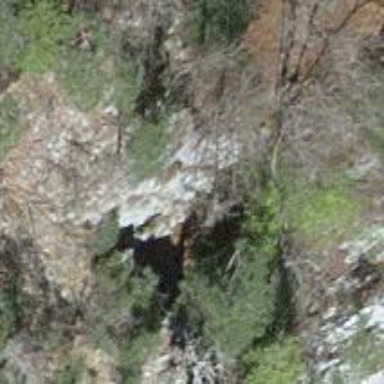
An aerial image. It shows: Natural cliff.